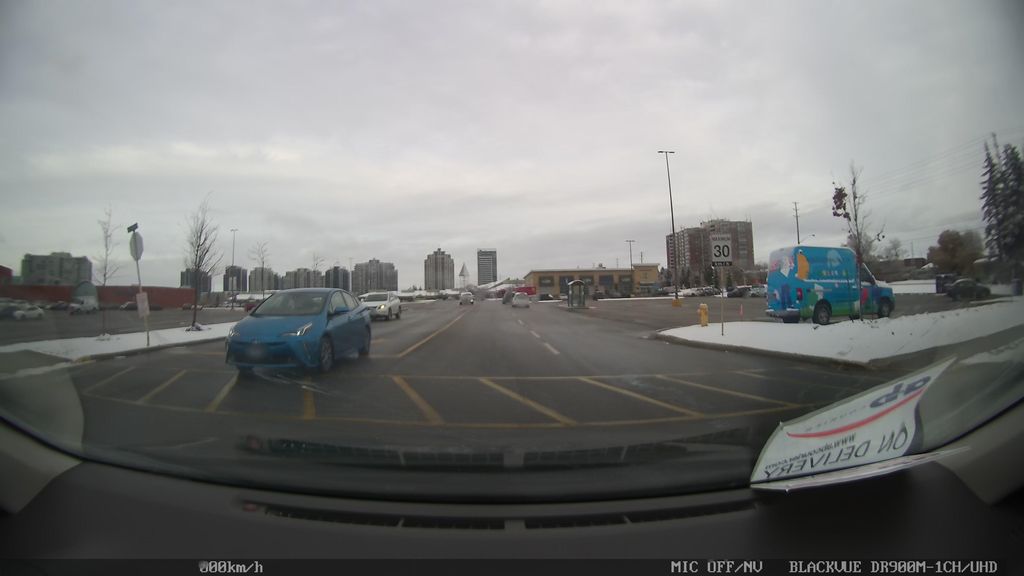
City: toronto